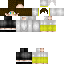
A male human skin with medium skin, wearing brown long hair dressed in a blue hoodie and black pants, featuring a closed mouth.